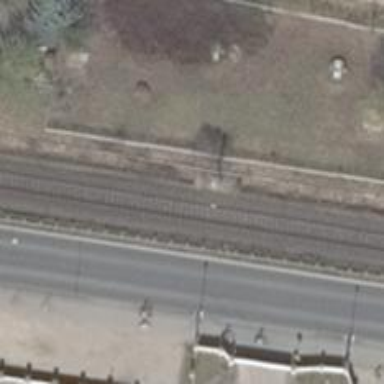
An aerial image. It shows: Railway signal.